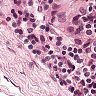
Metastatic tissue present: yes